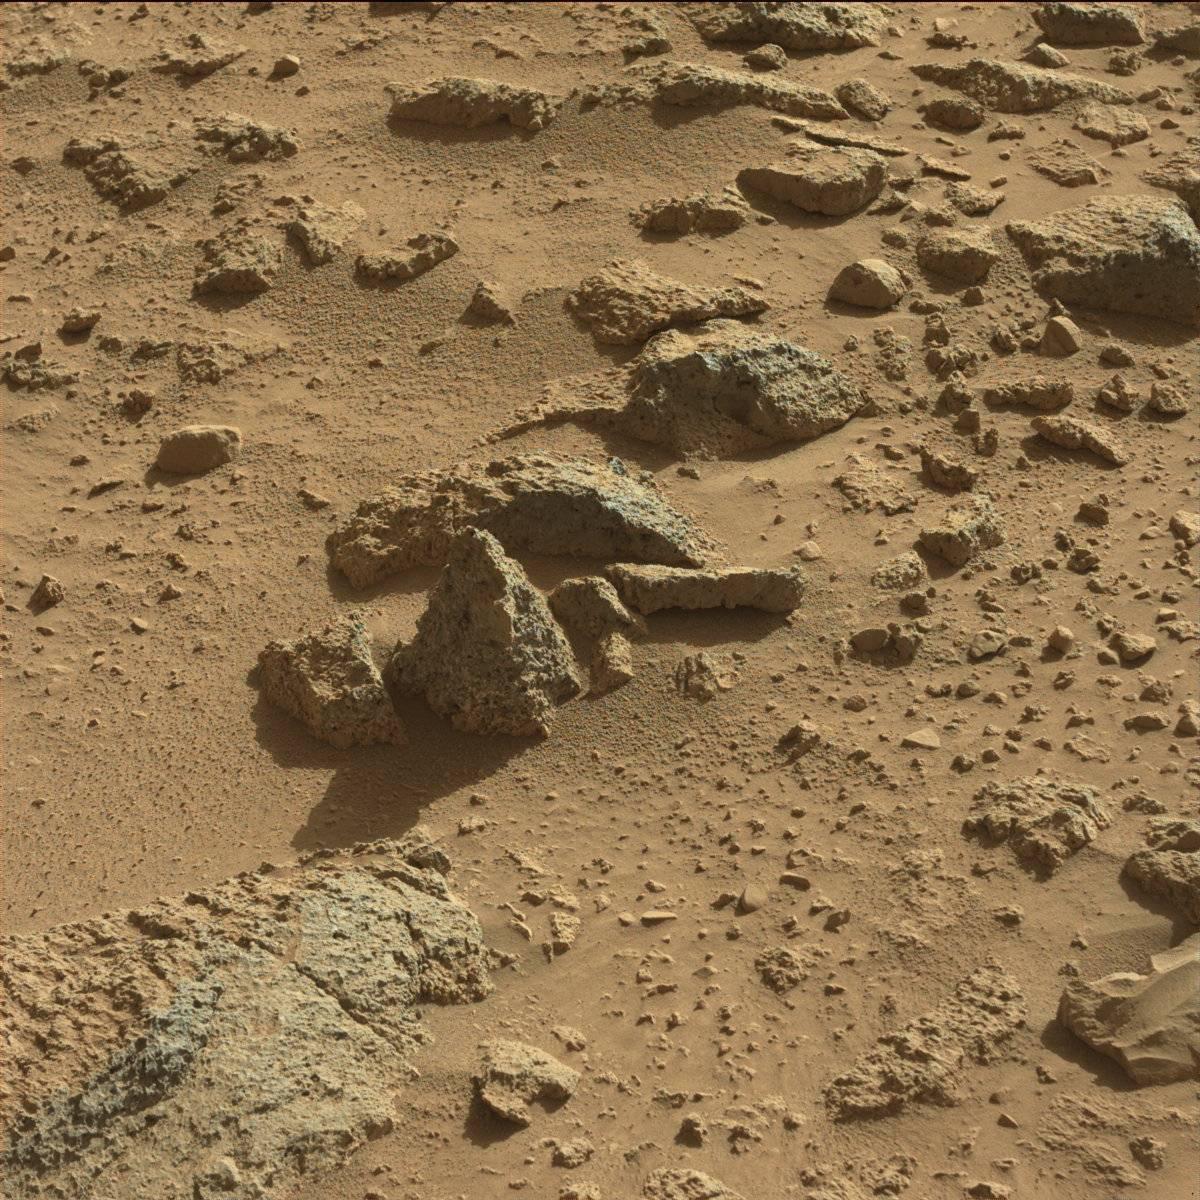
Terrain classes present: Bedrock, Sand / Soil